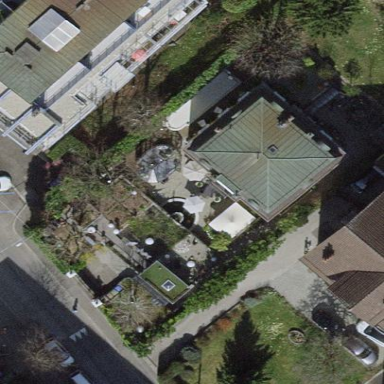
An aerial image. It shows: Detached building with mansard roof.